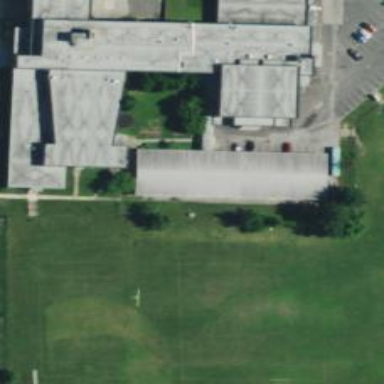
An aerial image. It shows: Secondary school.